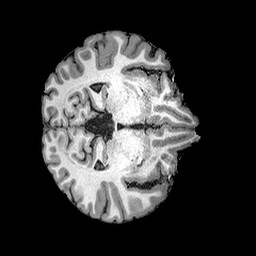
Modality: T1w
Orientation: axial
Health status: healthy